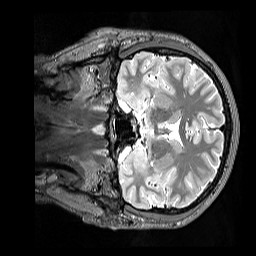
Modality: T2w
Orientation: coronal
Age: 26
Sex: male
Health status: healthy
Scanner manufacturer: siemens
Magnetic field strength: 3 T
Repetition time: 3.2 s
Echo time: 0.568 s